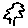
Label: tree